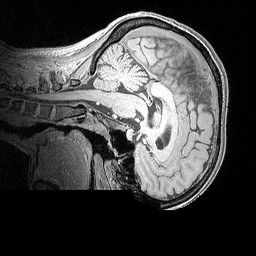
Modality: MP2RAGE
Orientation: sagittal
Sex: female
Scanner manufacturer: siemens
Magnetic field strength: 3 T
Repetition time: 5 s
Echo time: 0.00292 s